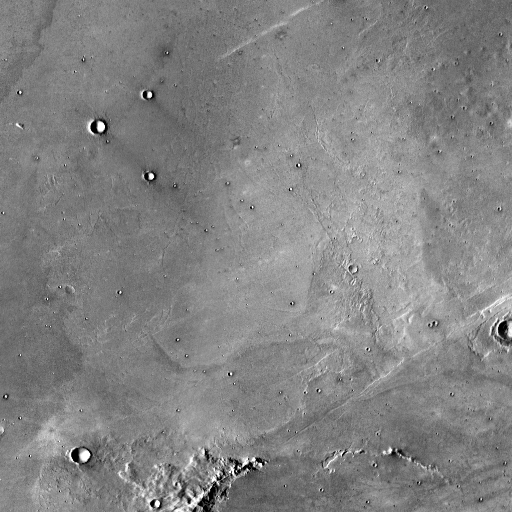
Crater classes present: Background, Other, Buried